Question: Count the number of objects in the diagram.
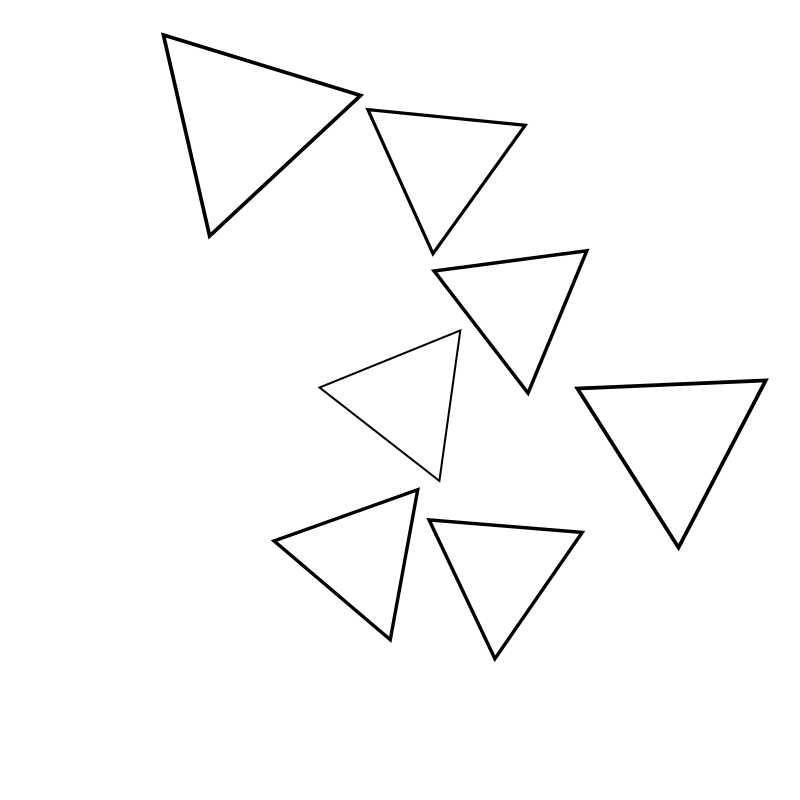
Answer: 7